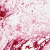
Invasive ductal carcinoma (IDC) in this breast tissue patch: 0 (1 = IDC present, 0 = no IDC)